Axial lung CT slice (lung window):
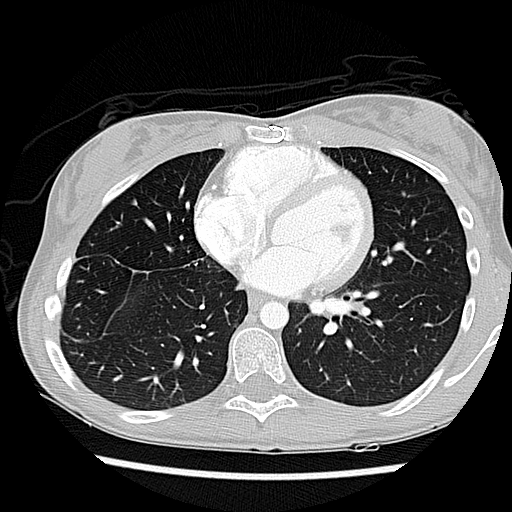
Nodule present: no